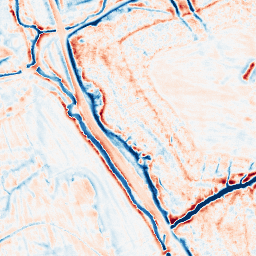
Category: edge_preserving
Decomposition family: bilateral
Decomposition parameters: d: 15
sigma_color: 75
sigma_space: 50
Upsampling method: lanczos
Upsampling parameters: scale: 4
Upsampling scale: 4